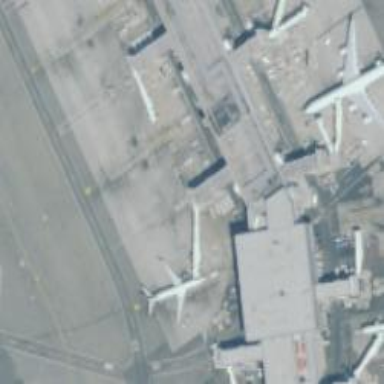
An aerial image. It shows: Airport gate.